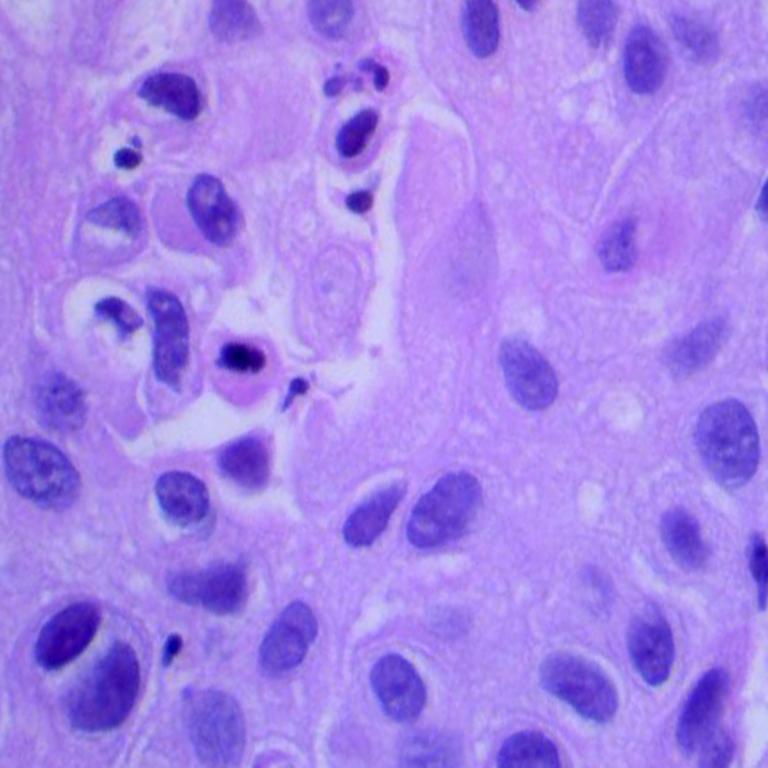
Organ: lung
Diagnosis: squamous carcinomas